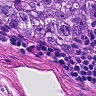
Metastatic tissue present: yes